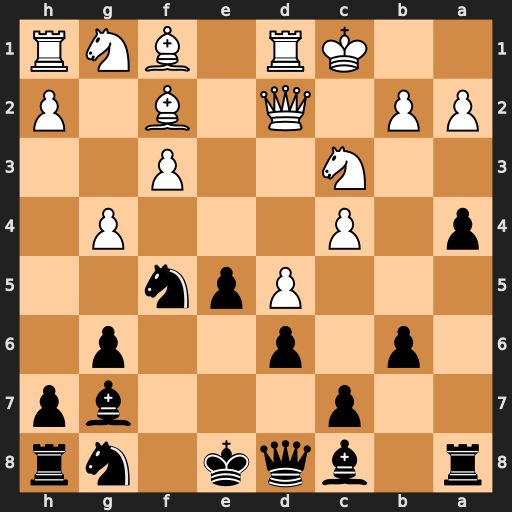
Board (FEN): r1bqk1nr/2p3bp/1p1p2p1/3Ppn2/p1P3P1/2N2P2/PP1Q1B1P/2KR1BNR
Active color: b
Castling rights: kq
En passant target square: -
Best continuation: Bh6 gxf5 Bxd2+